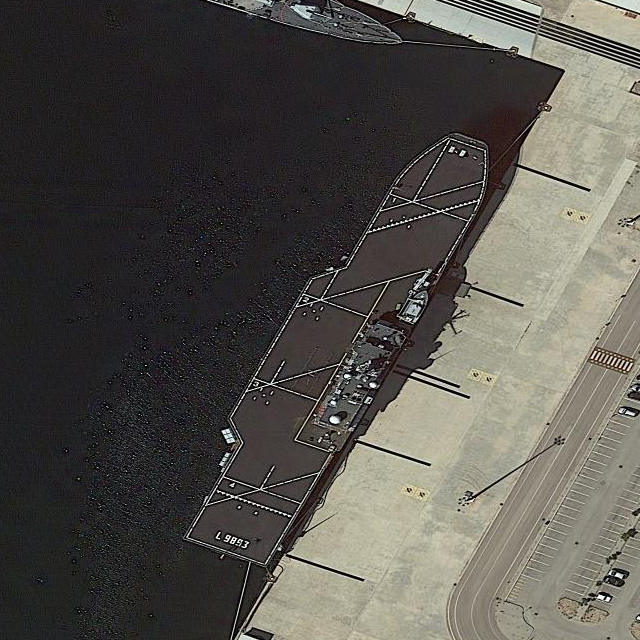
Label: assault